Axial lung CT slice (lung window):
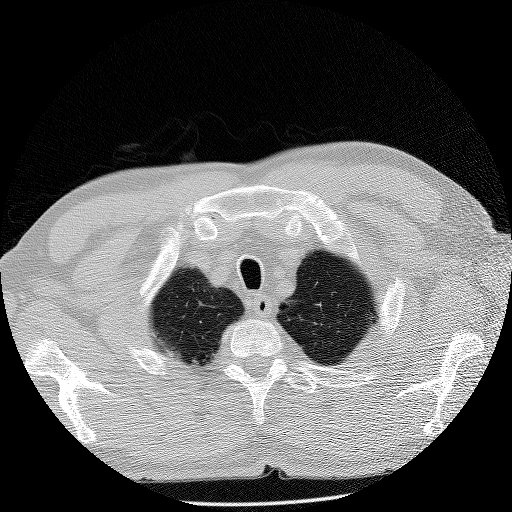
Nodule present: no